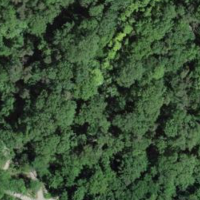
EUNIS habitat code: 44
Species observed at this site:
Mercurialis perennis